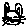
Label: cat